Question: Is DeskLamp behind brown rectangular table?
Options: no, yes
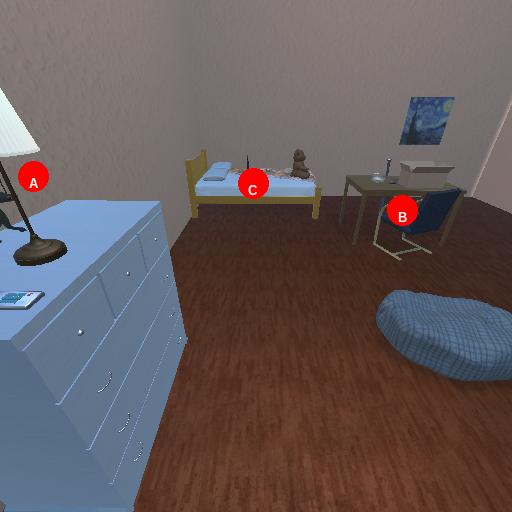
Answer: no